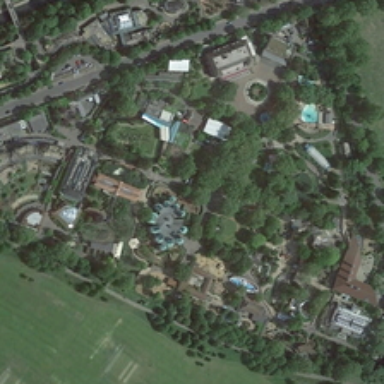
His densely populated area is a residential area .